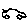
Label: car